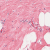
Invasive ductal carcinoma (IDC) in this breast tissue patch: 0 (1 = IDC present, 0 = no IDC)